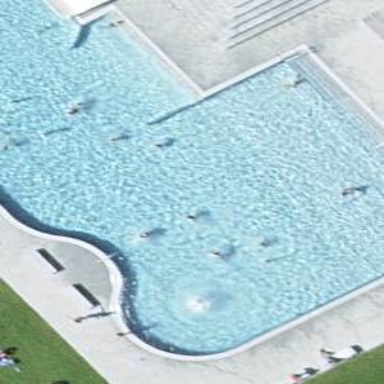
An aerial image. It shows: Swimming pool located in leisure land.